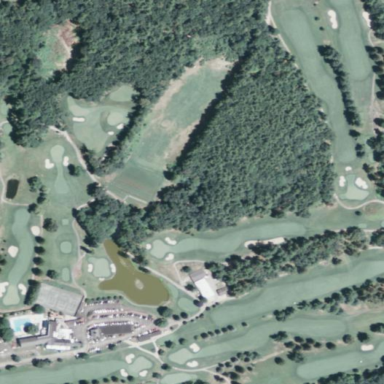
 place for golfing and leisure activities."